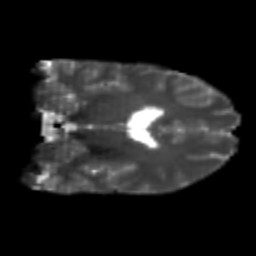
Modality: T2w
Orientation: coronal
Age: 22
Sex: male
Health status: healthy
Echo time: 0.074 s